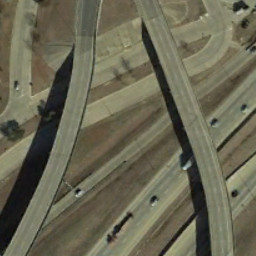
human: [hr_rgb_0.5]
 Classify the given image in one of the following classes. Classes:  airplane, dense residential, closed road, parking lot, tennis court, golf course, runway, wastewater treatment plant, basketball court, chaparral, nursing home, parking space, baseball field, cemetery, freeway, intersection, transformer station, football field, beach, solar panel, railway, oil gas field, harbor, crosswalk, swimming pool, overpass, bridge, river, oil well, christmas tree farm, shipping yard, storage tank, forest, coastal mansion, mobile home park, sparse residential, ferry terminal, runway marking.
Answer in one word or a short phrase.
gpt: overpass